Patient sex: M
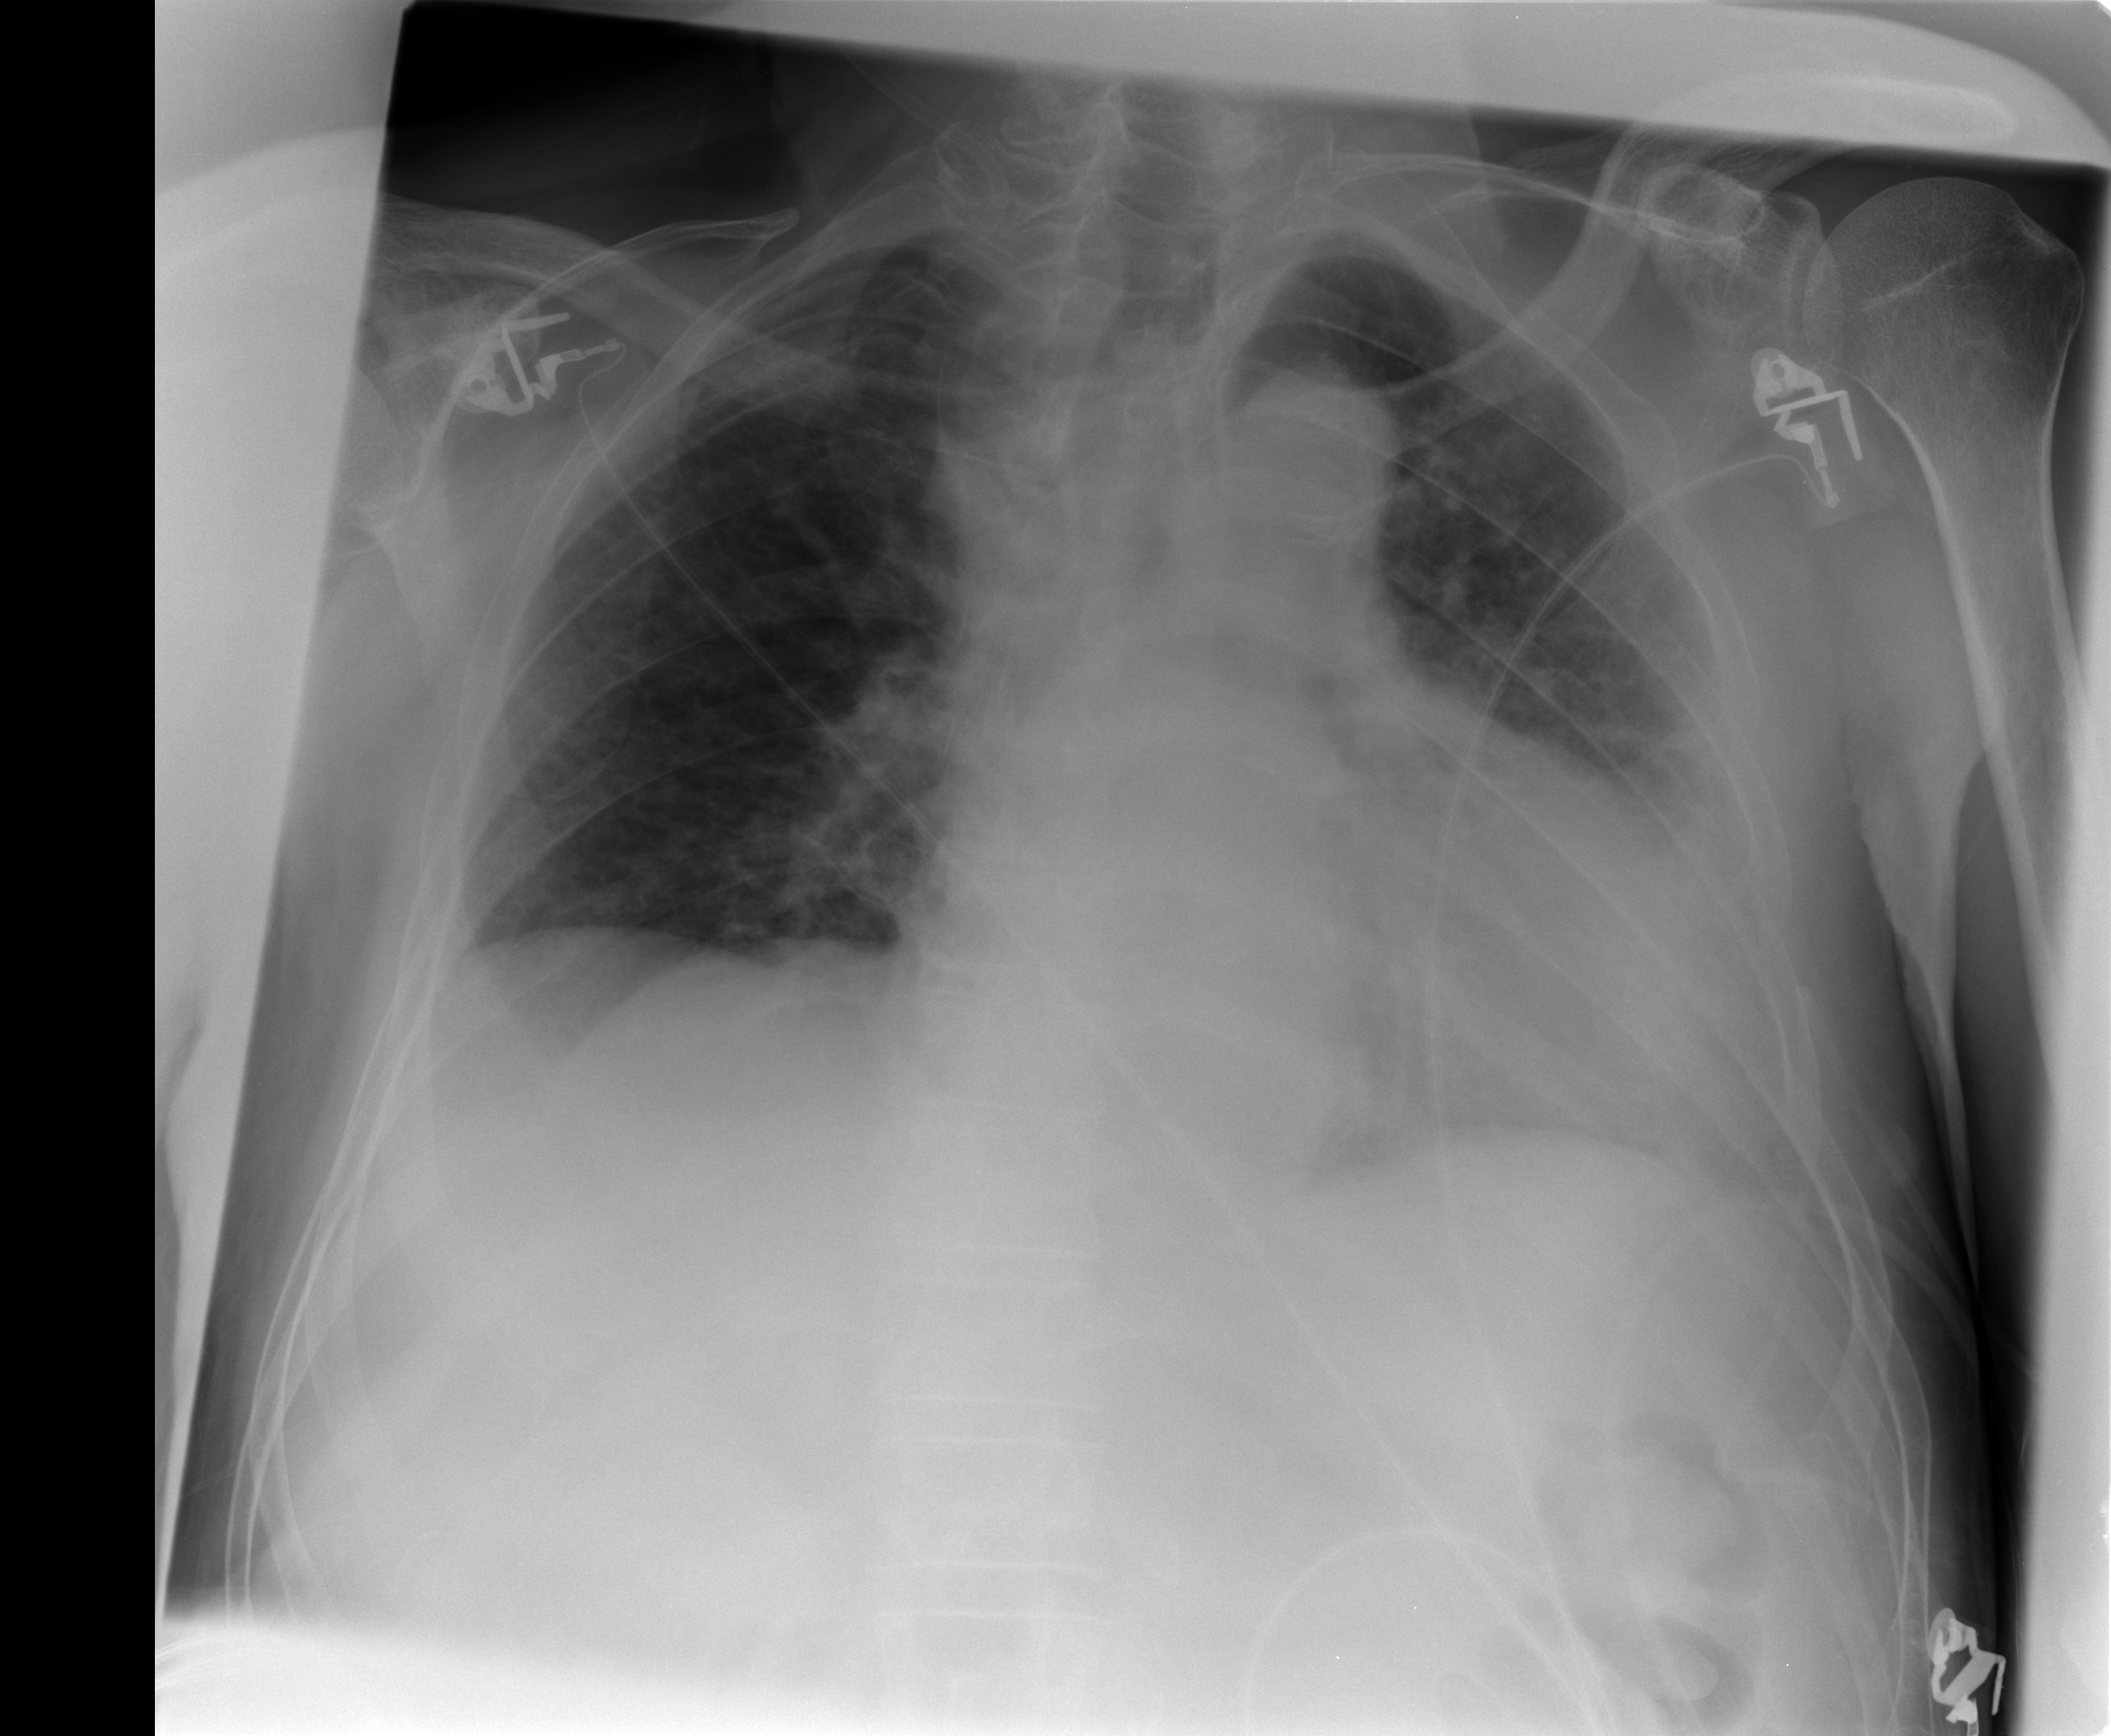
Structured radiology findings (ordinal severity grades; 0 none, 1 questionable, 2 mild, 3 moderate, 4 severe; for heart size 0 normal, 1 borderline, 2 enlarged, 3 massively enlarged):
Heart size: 2
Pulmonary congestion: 1
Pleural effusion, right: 0
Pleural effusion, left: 2
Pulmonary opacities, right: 0
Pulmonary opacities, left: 2
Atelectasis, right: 2
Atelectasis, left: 2